Question: I'm working in Java using the Vaadin framework.
I have a table with 14 columns. My problem is that that there's a small gap to the right of the last column, like the beginning of a new column that shouldn't be there..
The image shows the problem:

I've tried solving it with using column expand ratio on the last column, but this makes it abnormally big..
Do any of you know of a property you can use, CSS or Java, that makes the columns stretch over the entire width of the table without causing large column disproportion?
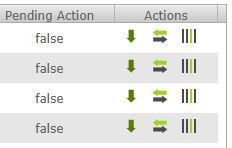
Answer: This is known issue, it was closed already <URL>